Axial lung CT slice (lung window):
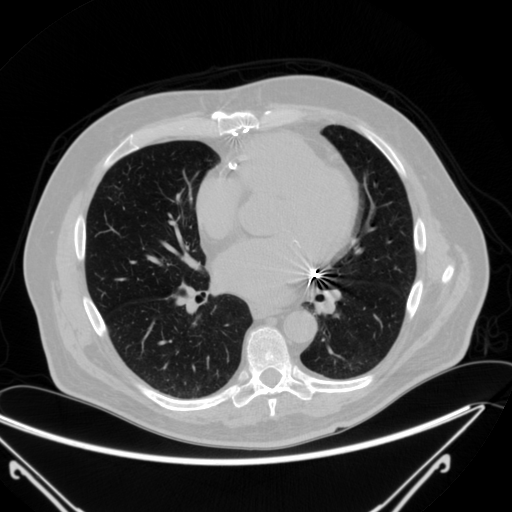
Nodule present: no